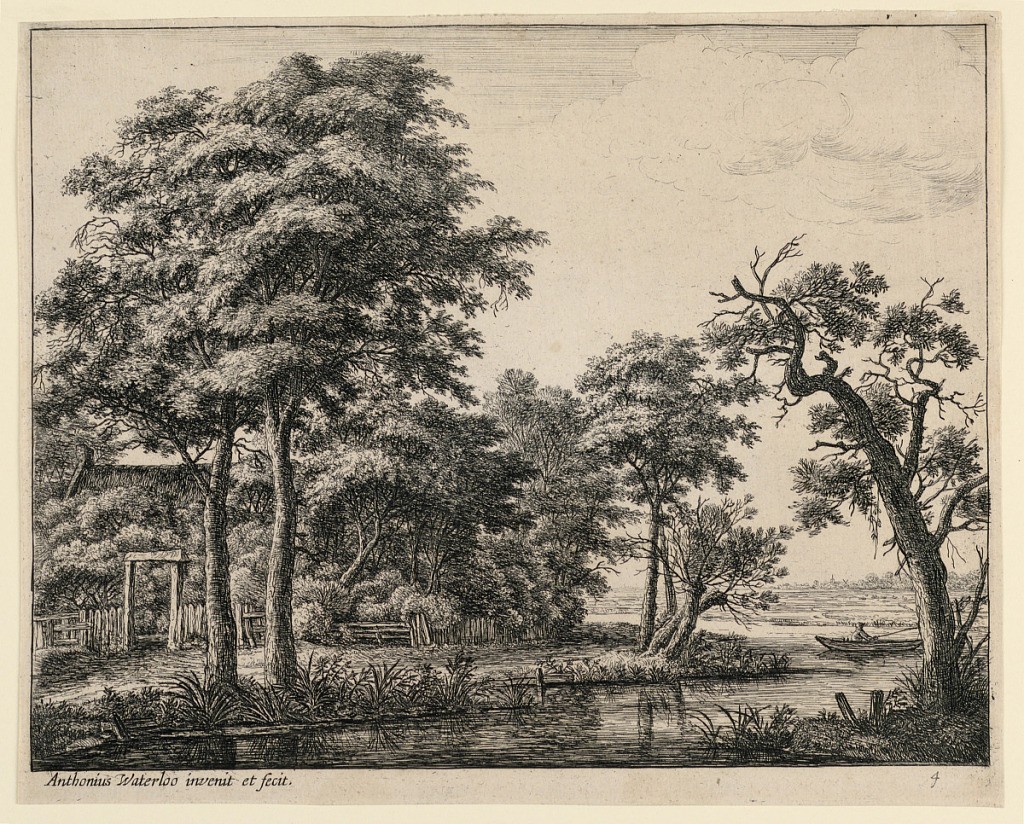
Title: Wooded Landscape With a Stream and Fisherman
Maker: Antoni Waterloo, 1618–1677
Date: ca. 1650
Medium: Etching on paper
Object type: Print
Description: A farm group, at the edge of a woods, left, borders a stream. In the right middle distance a man fishes from a skiff.